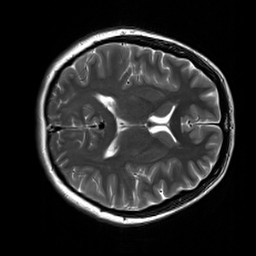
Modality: T2w
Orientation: axial
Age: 27
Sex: female
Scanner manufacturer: siemens
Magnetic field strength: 3 T
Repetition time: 7 s
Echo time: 0.09 s